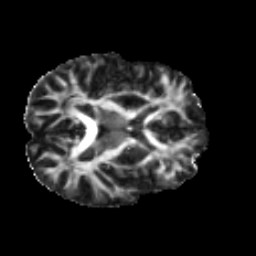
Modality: FA
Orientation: axial
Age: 30
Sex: male
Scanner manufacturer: ge
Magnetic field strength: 3 T
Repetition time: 7.8 s
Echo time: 0.0607 s